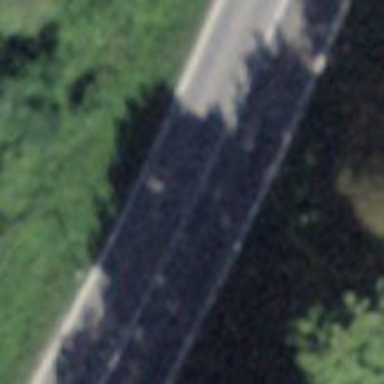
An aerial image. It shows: Secondary road with asphalt surface.